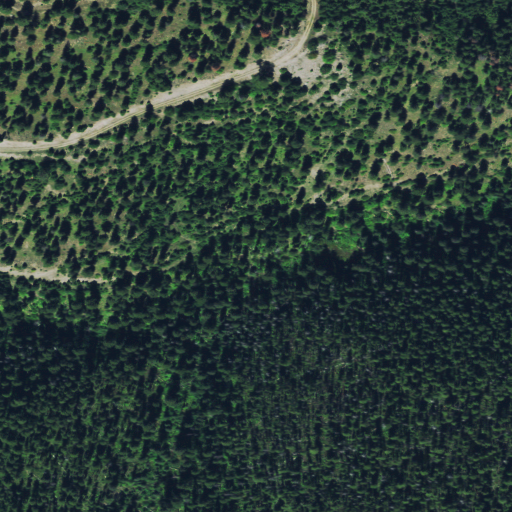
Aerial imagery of valley in Montana named Potato Gulch containing evergreen forest and shrub